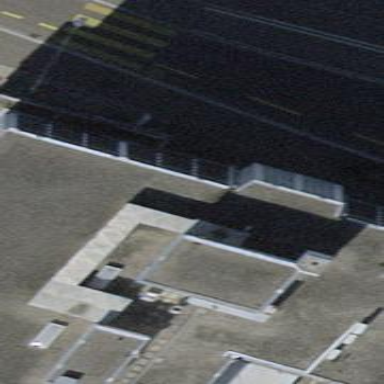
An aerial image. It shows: Commercial building.